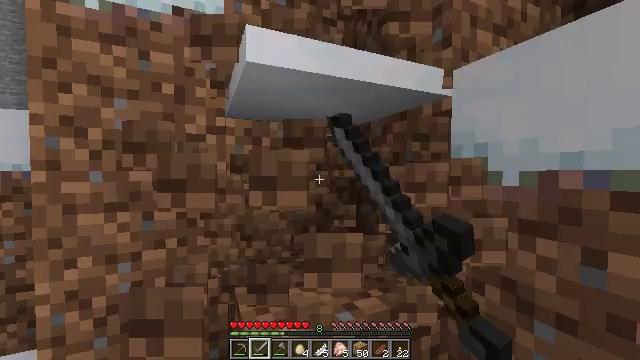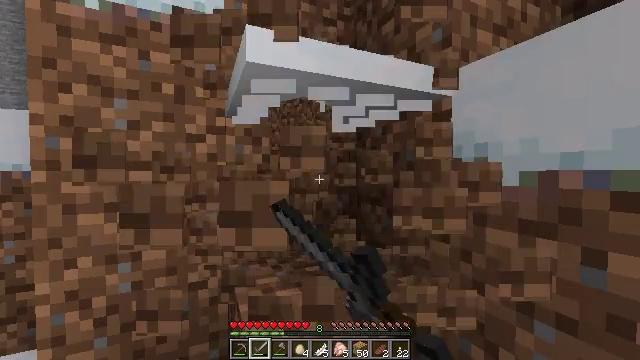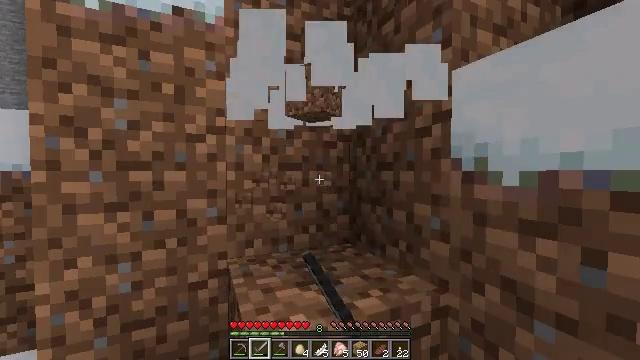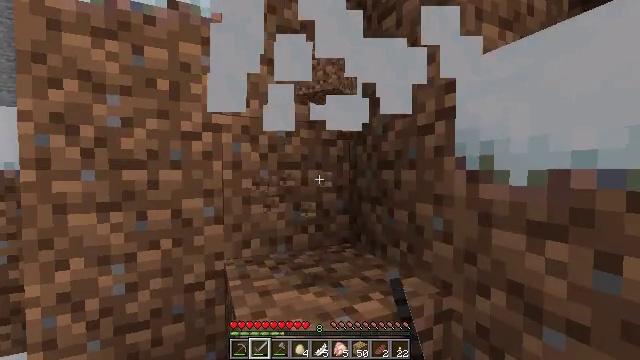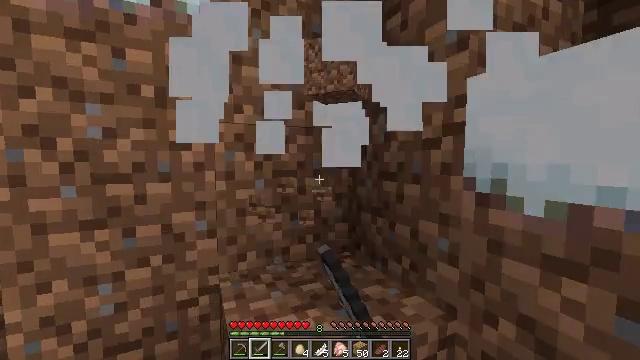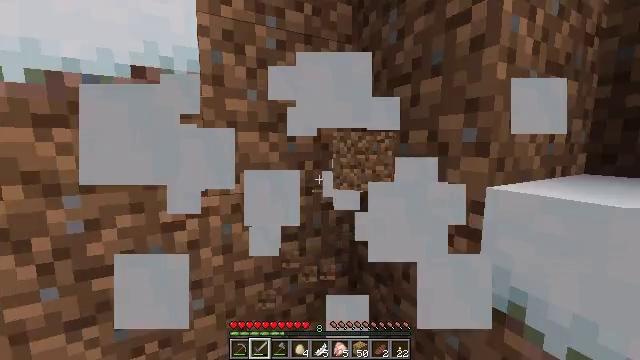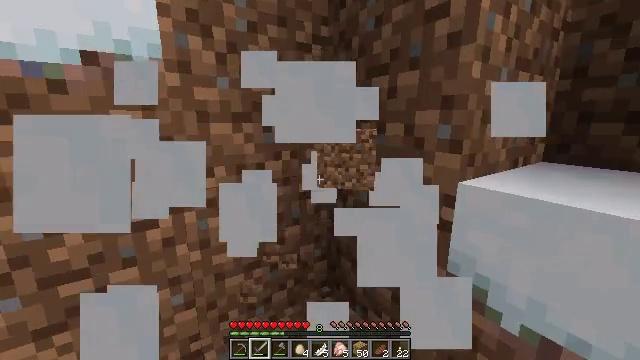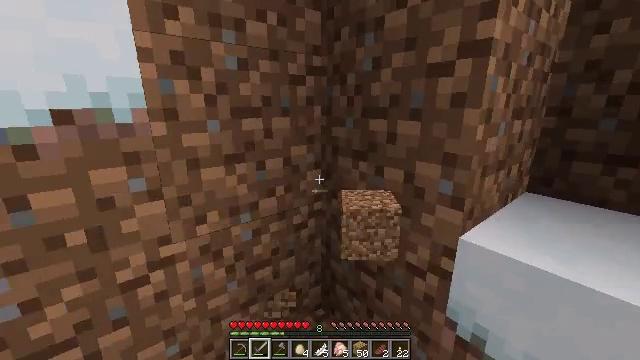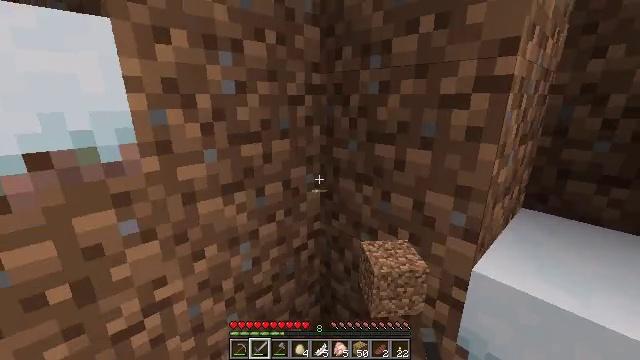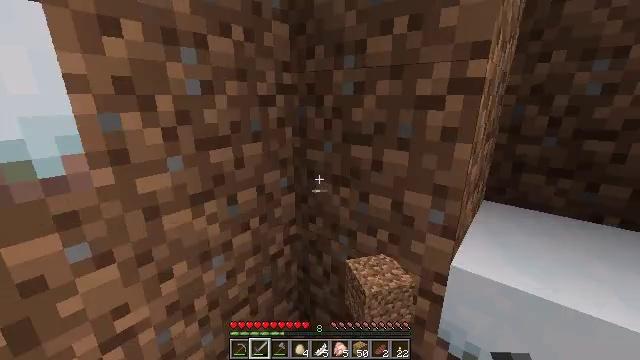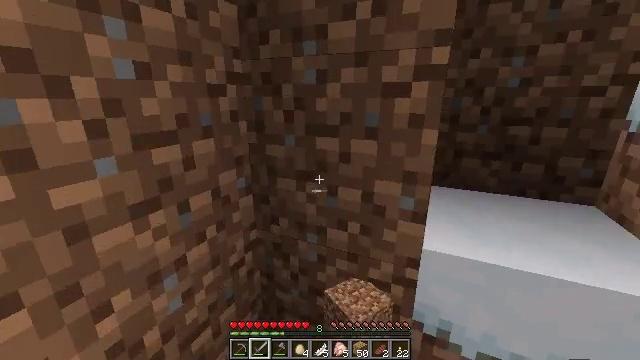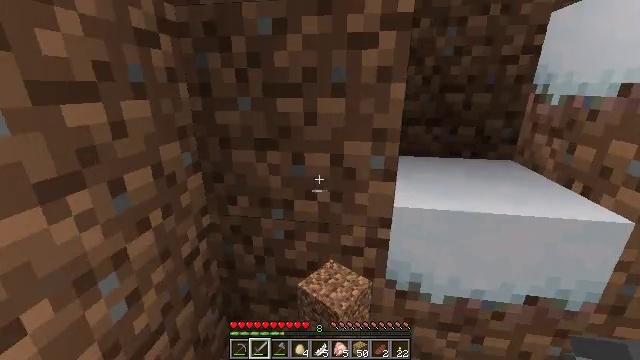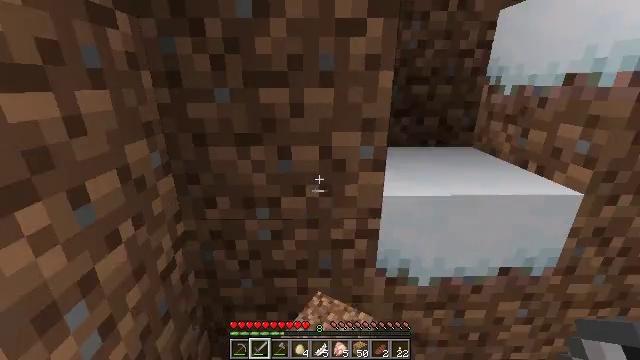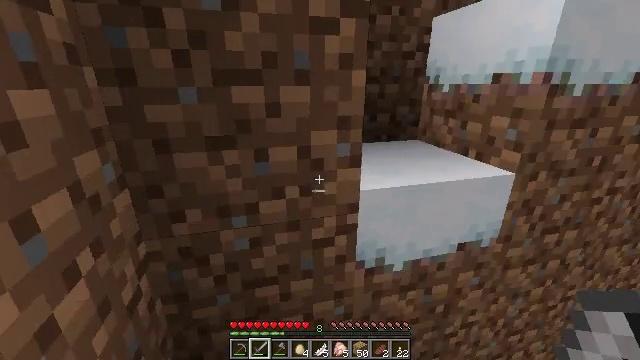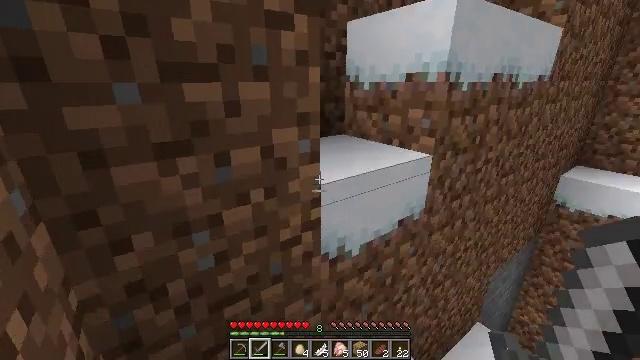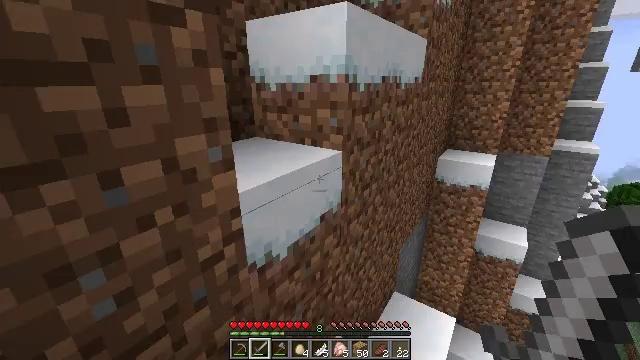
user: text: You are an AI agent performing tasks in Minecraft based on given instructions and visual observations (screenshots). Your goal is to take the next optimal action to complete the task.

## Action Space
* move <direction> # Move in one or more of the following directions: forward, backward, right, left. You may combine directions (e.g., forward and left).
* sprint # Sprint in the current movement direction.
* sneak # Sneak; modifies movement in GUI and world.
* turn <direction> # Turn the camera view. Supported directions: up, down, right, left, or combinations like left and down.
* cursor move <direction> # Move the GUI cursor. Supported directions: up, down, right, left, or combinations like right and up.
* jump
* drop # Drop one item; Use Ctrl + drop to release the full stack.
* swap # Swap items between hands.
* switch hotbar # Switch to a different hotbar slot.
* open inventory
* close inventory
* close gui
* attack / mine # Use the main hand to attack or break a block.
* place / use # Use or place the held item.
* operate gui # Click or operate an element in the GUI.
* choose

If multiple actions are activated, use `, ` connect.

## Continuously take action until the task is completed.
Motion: motion action
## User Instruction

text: Kill the chicken.
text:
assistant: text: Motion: attack / mine
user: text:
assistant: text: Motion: attack / mine
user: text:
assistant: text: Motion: move forward, attack / mine
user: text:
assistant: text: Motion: move forward and move left, turn right and down, jump
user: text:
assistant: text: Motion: move forward and move left, turn right and down, jump
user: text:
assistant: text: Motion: move forward and move left, turn right and down, jump
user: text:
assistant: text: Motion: move forward and move left, turn right and down, jump
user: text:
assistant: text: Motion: move forward and move left, turn right and down, jump
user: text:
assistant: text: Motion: move forward and move left, turn right
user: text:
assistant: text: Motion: move forward and move left, turn right
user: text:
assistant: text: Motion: move forward and move left, turn right and down
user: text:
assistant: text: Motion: move forward and move left, turn right
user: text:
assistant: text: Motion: move left, turn right
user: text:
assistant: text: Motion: move left, turn right
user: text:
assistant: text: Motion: turn right
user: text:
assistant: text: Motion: turn right
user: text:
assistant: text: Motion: no_op
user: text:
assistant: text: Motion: move forward, turn left and up
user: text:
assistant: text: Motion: move forward, sprint
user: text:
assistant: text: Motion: move forward, sprint
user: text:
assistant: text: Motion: move forward, sprint
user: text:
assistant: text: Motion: move forward, sprint, turn left
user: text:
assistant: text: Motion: move forward, sprint, turn left and up
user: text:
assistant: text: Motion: move forward, sprint, turn left and up, jump
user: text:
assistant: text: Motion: move forward and move left, sprint, turn left, jump
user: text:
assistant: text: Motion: move forward and move left, sprint, turn left and up, jump
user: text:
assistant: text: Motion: move forward and move left, sprint, turn left and up, jump
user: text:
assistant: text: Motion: move forward and move left, sprint, jump
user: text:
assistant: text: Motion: move forward and move left, sprint, turn right
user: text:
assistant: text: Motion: move forward and move left, sprint, turn right